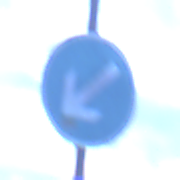
Verkehrszeichen: VorgeschriebeneVorbeifahrtLinks
Umgebung: Outdoor, Urban
Tageszeit: Dawn
Wetter: PartlyCloudy
Licht: Natural
Jahreszeit: NotSpecified
Kontrast: LowContrast